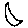
Label: moon